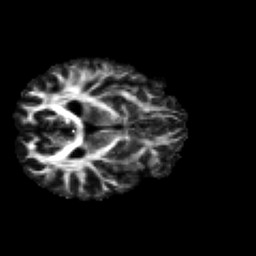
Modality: FA
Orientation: axial
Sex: male
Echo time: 0.114 s